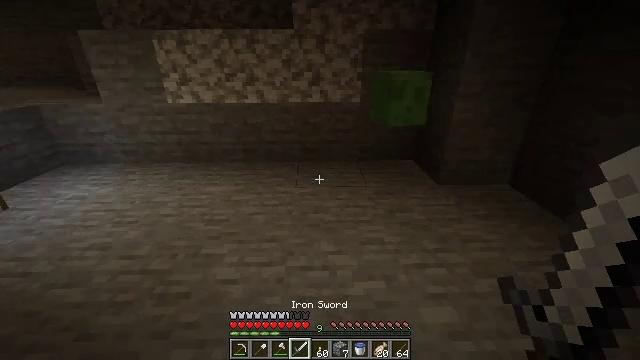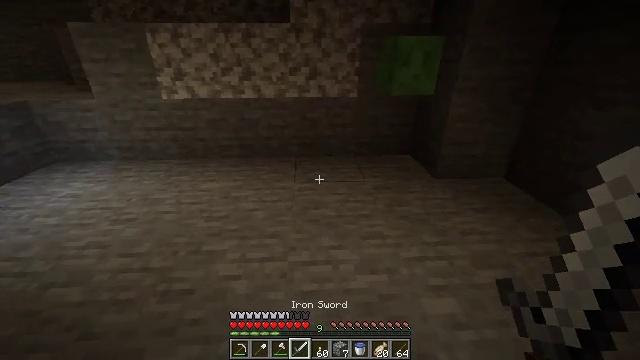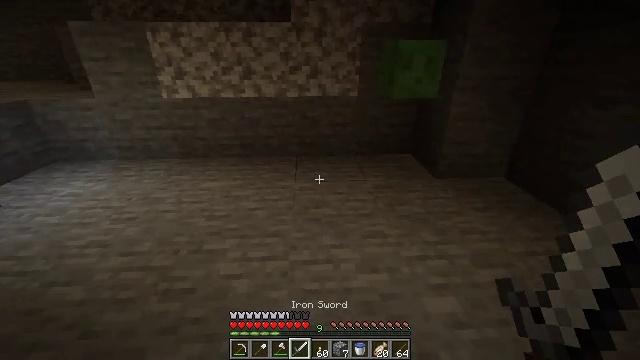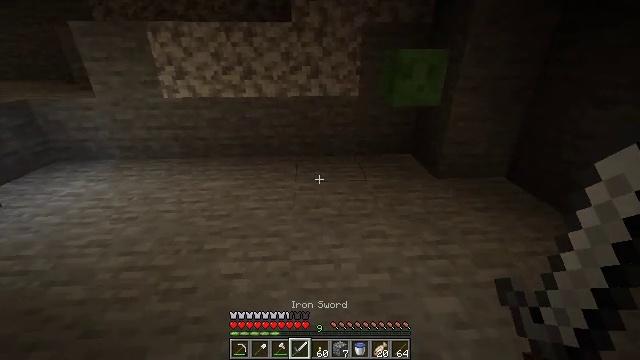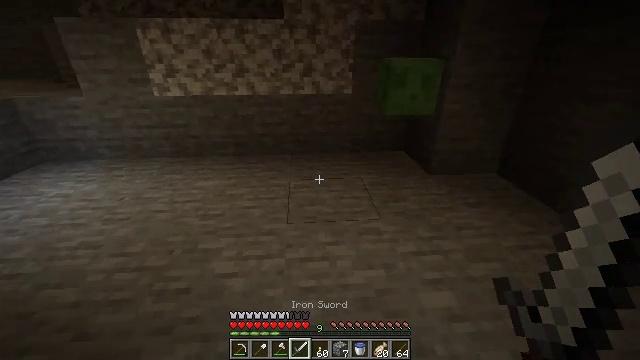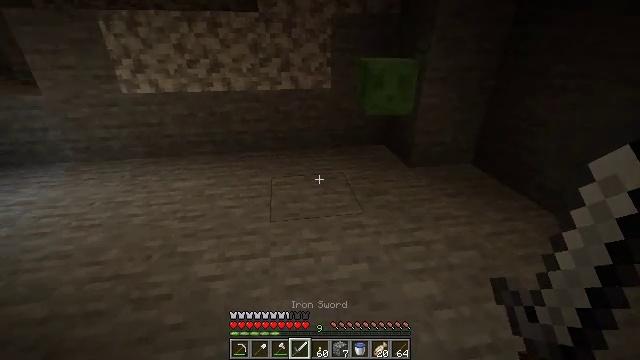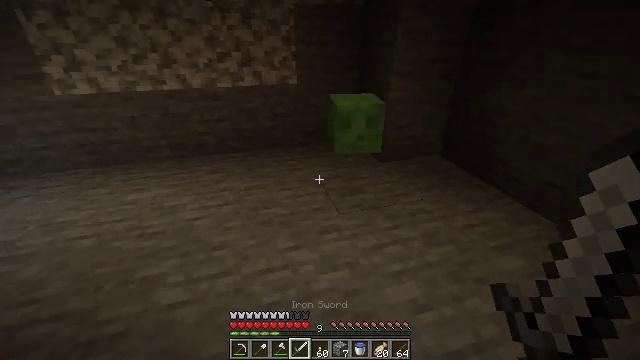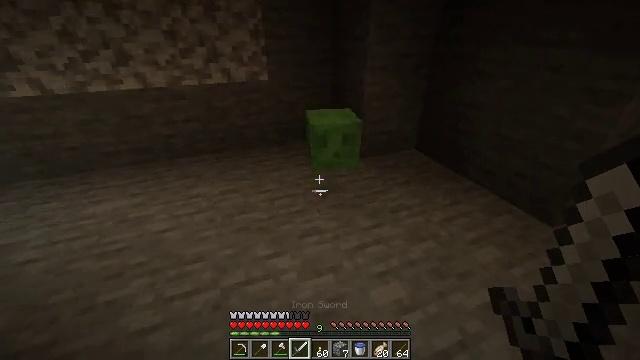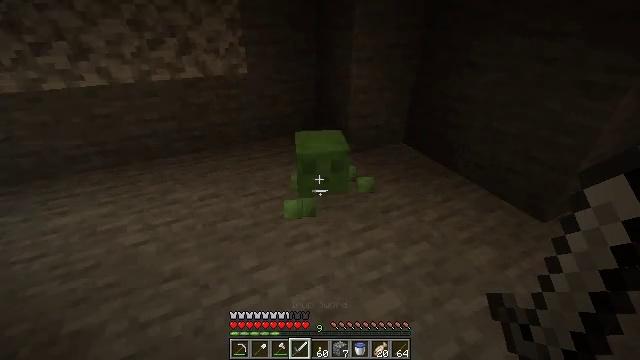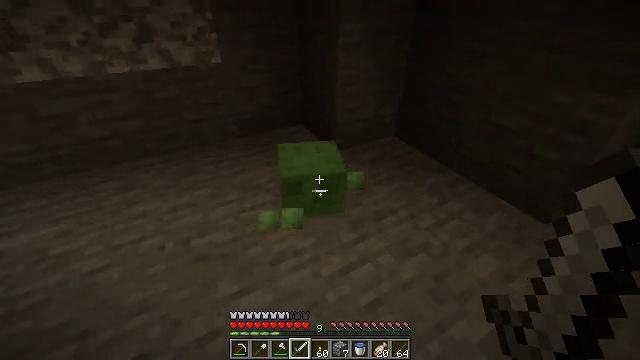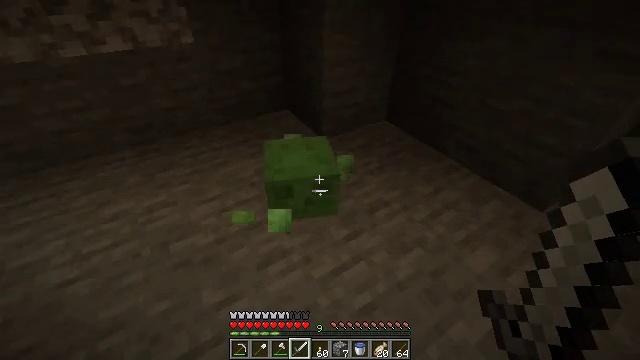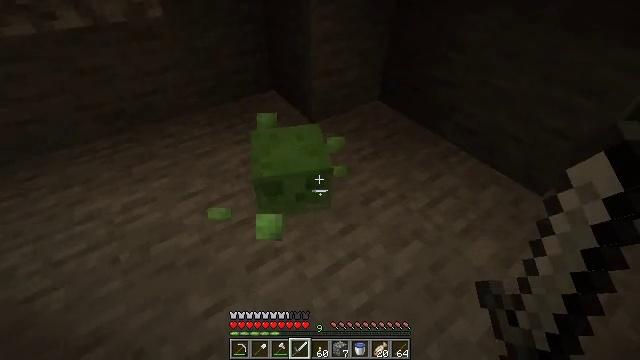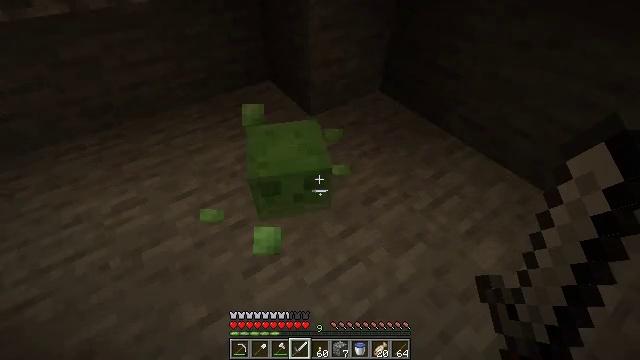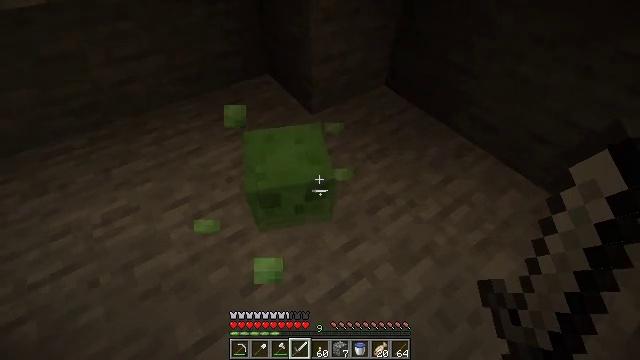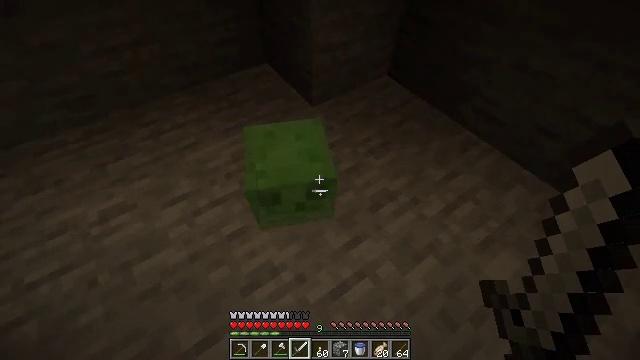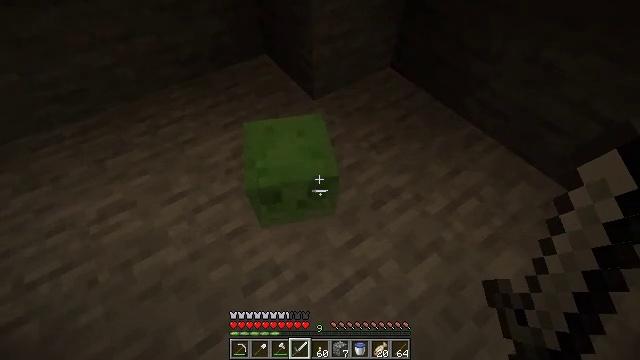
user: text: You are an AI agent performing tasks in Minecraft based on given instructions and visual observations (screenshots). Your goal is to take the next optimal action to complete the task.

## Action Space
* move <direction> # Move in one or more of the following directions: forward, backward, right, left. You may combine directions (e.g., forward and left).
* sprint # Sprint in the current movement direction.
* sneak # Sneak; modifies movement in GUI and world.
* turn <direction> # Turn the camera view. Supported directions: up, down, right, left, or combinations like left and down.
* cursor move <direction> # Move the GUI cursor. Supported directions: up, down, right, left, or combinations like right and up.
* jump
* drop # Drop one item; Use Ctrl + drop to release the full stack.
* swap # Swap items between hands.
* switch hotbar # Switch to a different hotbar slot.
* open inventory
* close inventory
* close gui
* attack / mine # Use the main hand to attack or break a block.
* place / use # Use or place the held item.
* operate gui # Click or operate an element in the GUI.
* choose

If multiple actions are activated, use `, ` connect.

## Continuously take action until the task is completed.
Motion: motion action
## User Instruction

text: Hunt mobs.
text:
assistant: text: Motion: turn right and down
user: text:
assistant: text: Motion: no_op
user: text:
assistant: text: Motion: no_op
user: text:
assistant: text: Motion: turn right
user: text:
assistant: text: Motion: move forward, turn right and down
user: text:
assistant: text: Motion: move forward, turn right and down
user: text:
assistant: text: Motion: move forward, turn right and down
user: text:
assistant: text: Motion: move forward, turn right and down
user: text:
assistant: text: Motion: move forward, turn right and down
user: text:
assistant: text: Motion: move forward, turn right and down
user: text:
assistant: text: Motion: move forward, turn right and down
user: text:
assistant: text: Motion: move forward, turn down
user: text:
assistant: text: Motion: turn down
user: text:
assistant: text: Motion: turn down
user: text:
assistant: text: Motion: turn down
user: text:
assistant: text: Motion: turn down
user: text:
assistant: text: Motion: no_op
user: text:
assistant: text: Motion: no_op
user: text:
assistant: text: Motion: no_op
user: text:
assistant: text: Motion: no_op
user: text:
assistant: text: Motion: no_op
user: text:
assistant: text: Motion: no_op
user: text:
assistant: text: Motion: no_op
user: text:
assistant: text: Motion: no_op
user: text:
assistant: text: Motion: no_op
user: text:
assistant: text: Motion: no_op
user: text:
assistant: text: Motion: no_op
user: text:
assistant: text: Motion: no_op
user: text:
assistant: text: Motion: no_op
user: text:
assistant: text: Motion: no_op